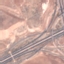
Land use / land cover: Highway